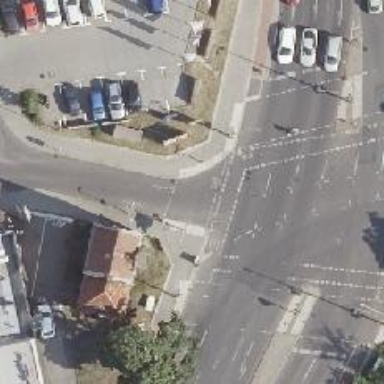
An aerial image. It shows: Crossing with traffic signals.